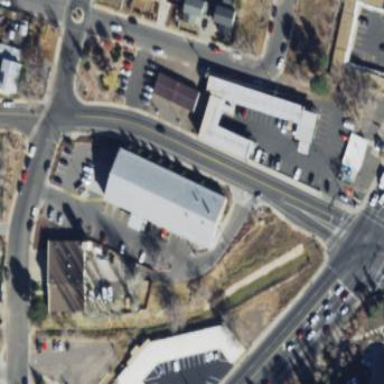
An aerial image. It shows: Commercial building housing grocery shop.